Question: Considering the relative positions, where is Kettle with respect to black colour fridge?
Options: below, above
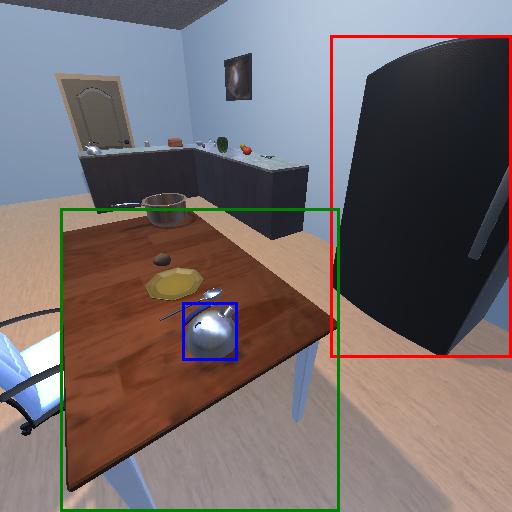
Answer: below